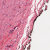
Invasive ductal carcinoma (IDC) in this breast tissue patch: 0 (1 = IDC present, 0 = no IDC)